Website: apple
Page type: customer-info-address
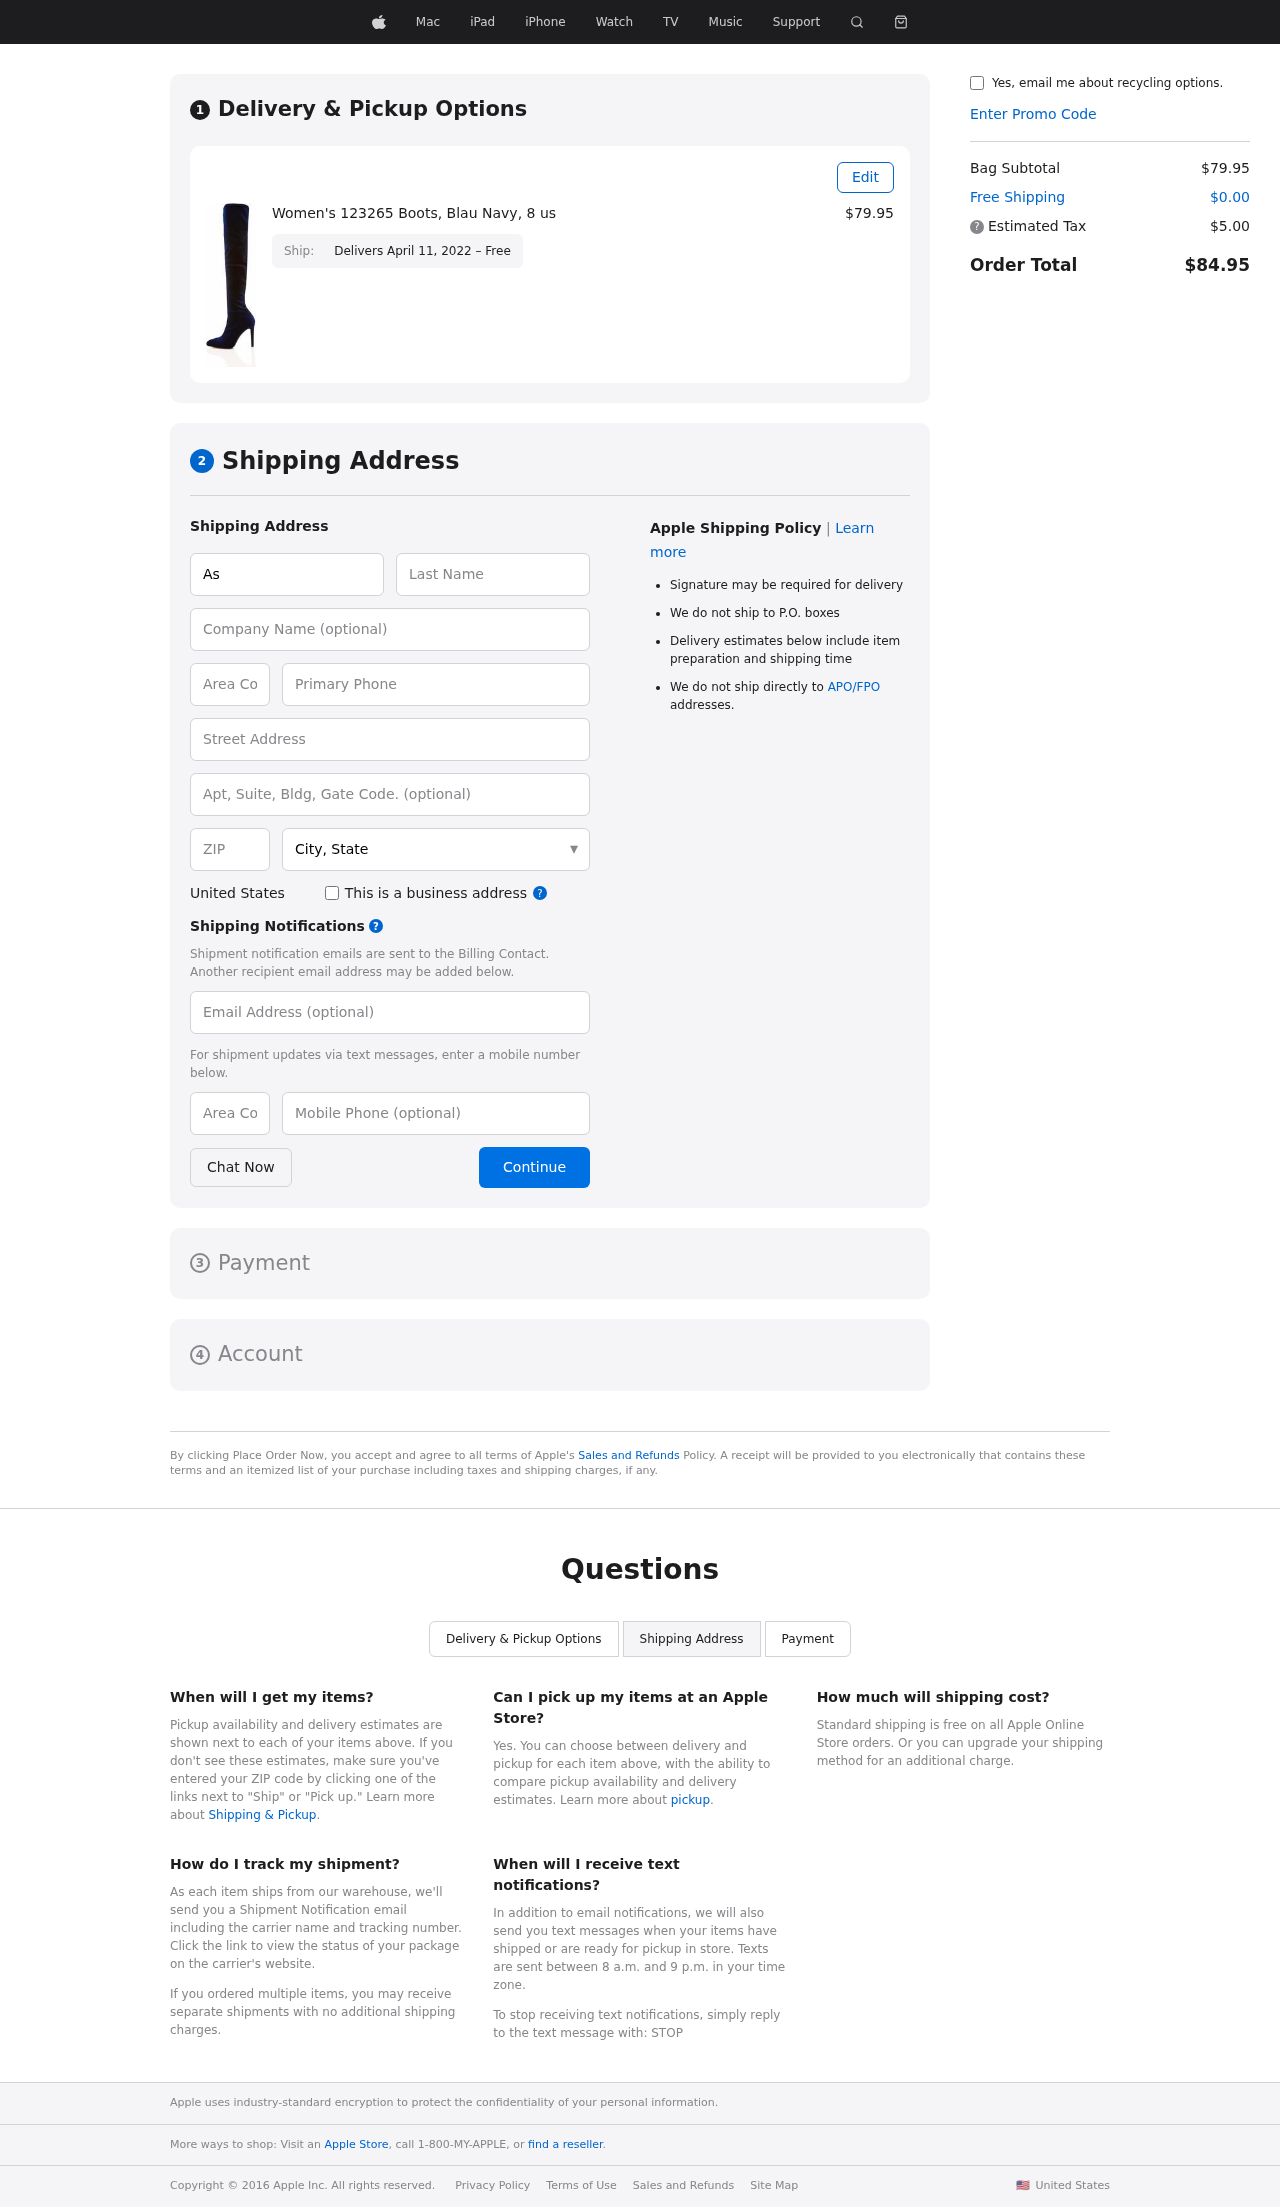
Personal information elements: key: PII_CITY_STATE
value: North Charlesfort, GA
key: PII_COMPANY
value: Hill-Nichols
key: PII_COUNTRY
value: United States
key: PII_EMAIL
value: ashleysmith@gmail.com
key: PII_FIRSTNAME
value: Ashley
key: PII_LASTNAME
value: Smith
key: PII_PHONE
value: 4907789855
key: PII_PHONE_ALT
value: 5094723122
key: PII_PHONE_ALT_AREA
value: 509
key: PII_PHONE_AREA
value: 490
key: PII_POSTCODE
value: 52623
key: PII_STREET
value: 0633 Nguyen Ports Suite 635
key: PII_STREET2
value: Apt. 252
Product elements: key: PRODUCT1_NAME
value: Women's 123265 Boots, Blau Navy, 8 us
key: PRODUCT1_PRICE
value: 79.95
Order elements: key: ORDER_DELIVERY_DATE
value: Delivers April 11, 2022 – Free
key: ORDER_SUBTOTAL
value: $79.95
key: ORDER_SHIPPING_COST
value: $0.00
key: ORDER_TAX
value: $5.00
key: ORDER_TOTAL
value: $84.95